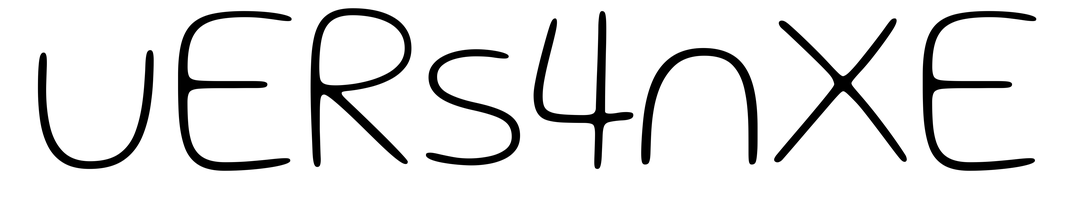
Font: Gluten_Thin